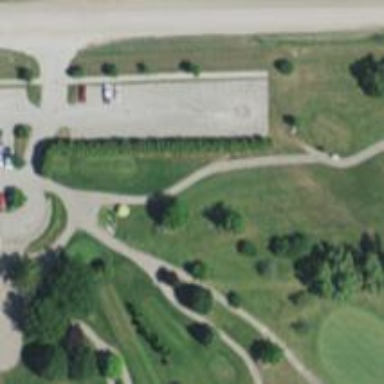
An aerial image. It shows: Path used for both walking and golf.